Question: hi there I need help with my visual studio code.
I want to know why I can not create a new string variable on my visual studio code ?!!
I am getting this error>>

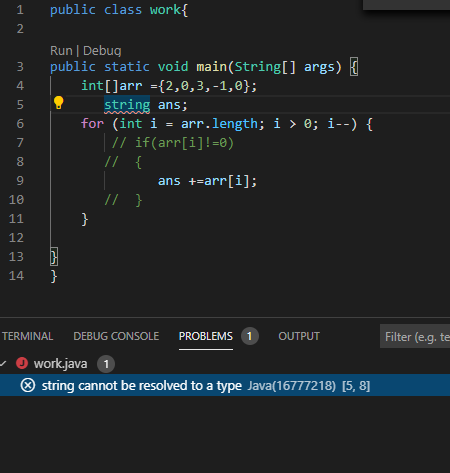
Answer: They keyword in Java is 'String'.